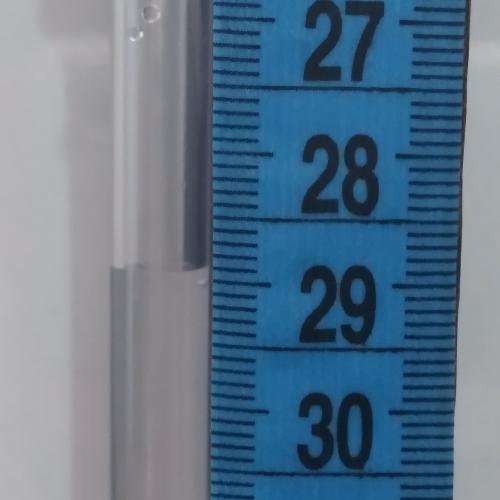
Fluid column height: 28.9 cm